Question: I have a very strange problem since yesterday. If I use the run-button in Android Studio SOMETIMES Android Studio cannot complete the Gradle execution.
In the gradle console in Android Studio I first get the message:
'''
:app:compileDevelopmentDebugJavaWithJavac
Note: Some input files use or override a deprecated API.
Note: Recompile with -Xlint:deprecation for details.
Note: Some input files use unchecked or unsafe operations.
Note: Recompile with -Xlint:unchecked for details.
'''
Followed by:
'''
:app:dexDevelopmentDebug
AGPBI: {"kind":"simple","text":"warning: Ignoring InnerClasses attribute for an anonymous inner class","sources":[{}]}
AGPBI: {"kind":"simple","text":"(org.apache.commons.httpclient.HttpMethodBase$1) that doesn't come with an","sources":[{}]}
AGPBI: {"kind":"simple","text":"associated EnclosingMethod attribute. This class was probably produced by a","sources":[{}]}
AGPBI: {"kind":"simple","text":"compiler that did not target the modern .class file format. The recommended","sources":[{}]}
AGPBI: {"kind":"simple","text":"solution is to recompile the class from source, using an up-to-date compiler","sources":[{}]}
AGPBI: {"kind":"simple","text":"and without specifying any "-target" type options. The consequence of ignoring","sources":[{}]}
AGPBI: {"kind":"simple","text":"this warning is that reflective operations on this class will incorrectly","sources":[{}]}
AGPBI: {"kind":"simple","text":"indicate that it is *not* an inner class.","sources":[{}]}
'''
Then the gradle console said BUILD SUCCESSFUL but Android Studio gives me the error message "Gradle Running Failed to complete Gradle execution" but without a cause (its empty, see picture).

The run button is not clickable any more and I have to click "sync project with gradle files". Afterwards I am able to run the app a few times (on device) without any of the error messages posted above. After a few times the same error message(s) are showing up again.
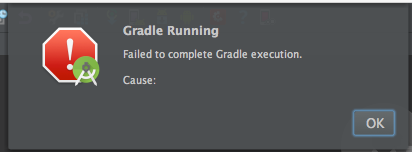
Answer: With an update to the newest Android Studio Version 1.3 (beta), the problem is gone. The console shows the same warnings but Android Studio does not fail.